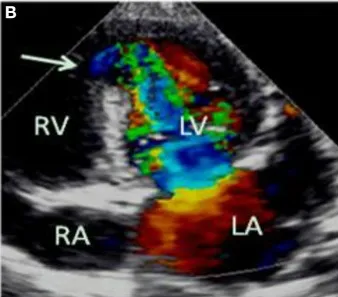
The white arrows indicate the left and right ventricular shunt orifice (A,B). Color Doppler flow imaging show a bidirectional shunt between the left and right ventricles (A,B). LA, left atrium; RA, right atrium; LV, left ventricle; RV, right ventricle.
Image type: radiology (ultrasound)